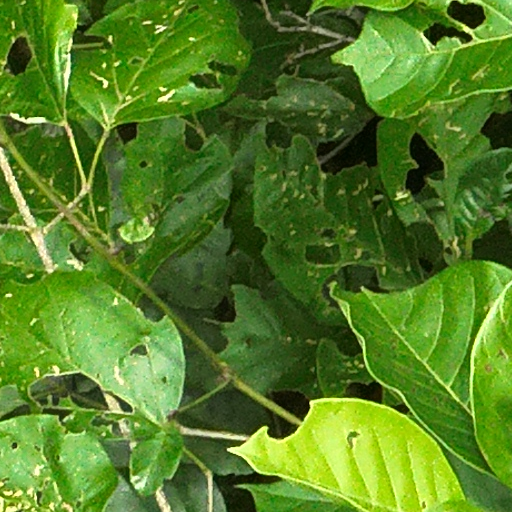
Species: Hieronyma alchorneoides
GBIF accepted scientific name: Hieronyma alchorneoides
Crown area (m\u00b2): 160.94